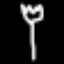
Label: fork